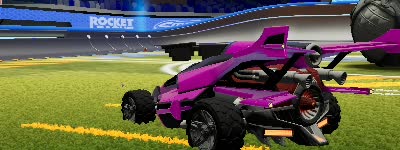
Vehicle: aftershock